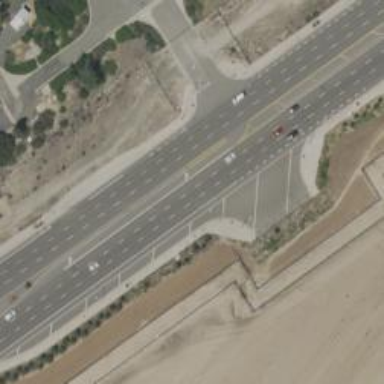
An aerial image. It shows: Primary link highway.